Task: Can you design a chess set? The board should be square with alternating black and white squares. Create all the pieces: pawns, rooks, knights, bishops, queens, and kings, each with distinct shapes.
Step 5419:
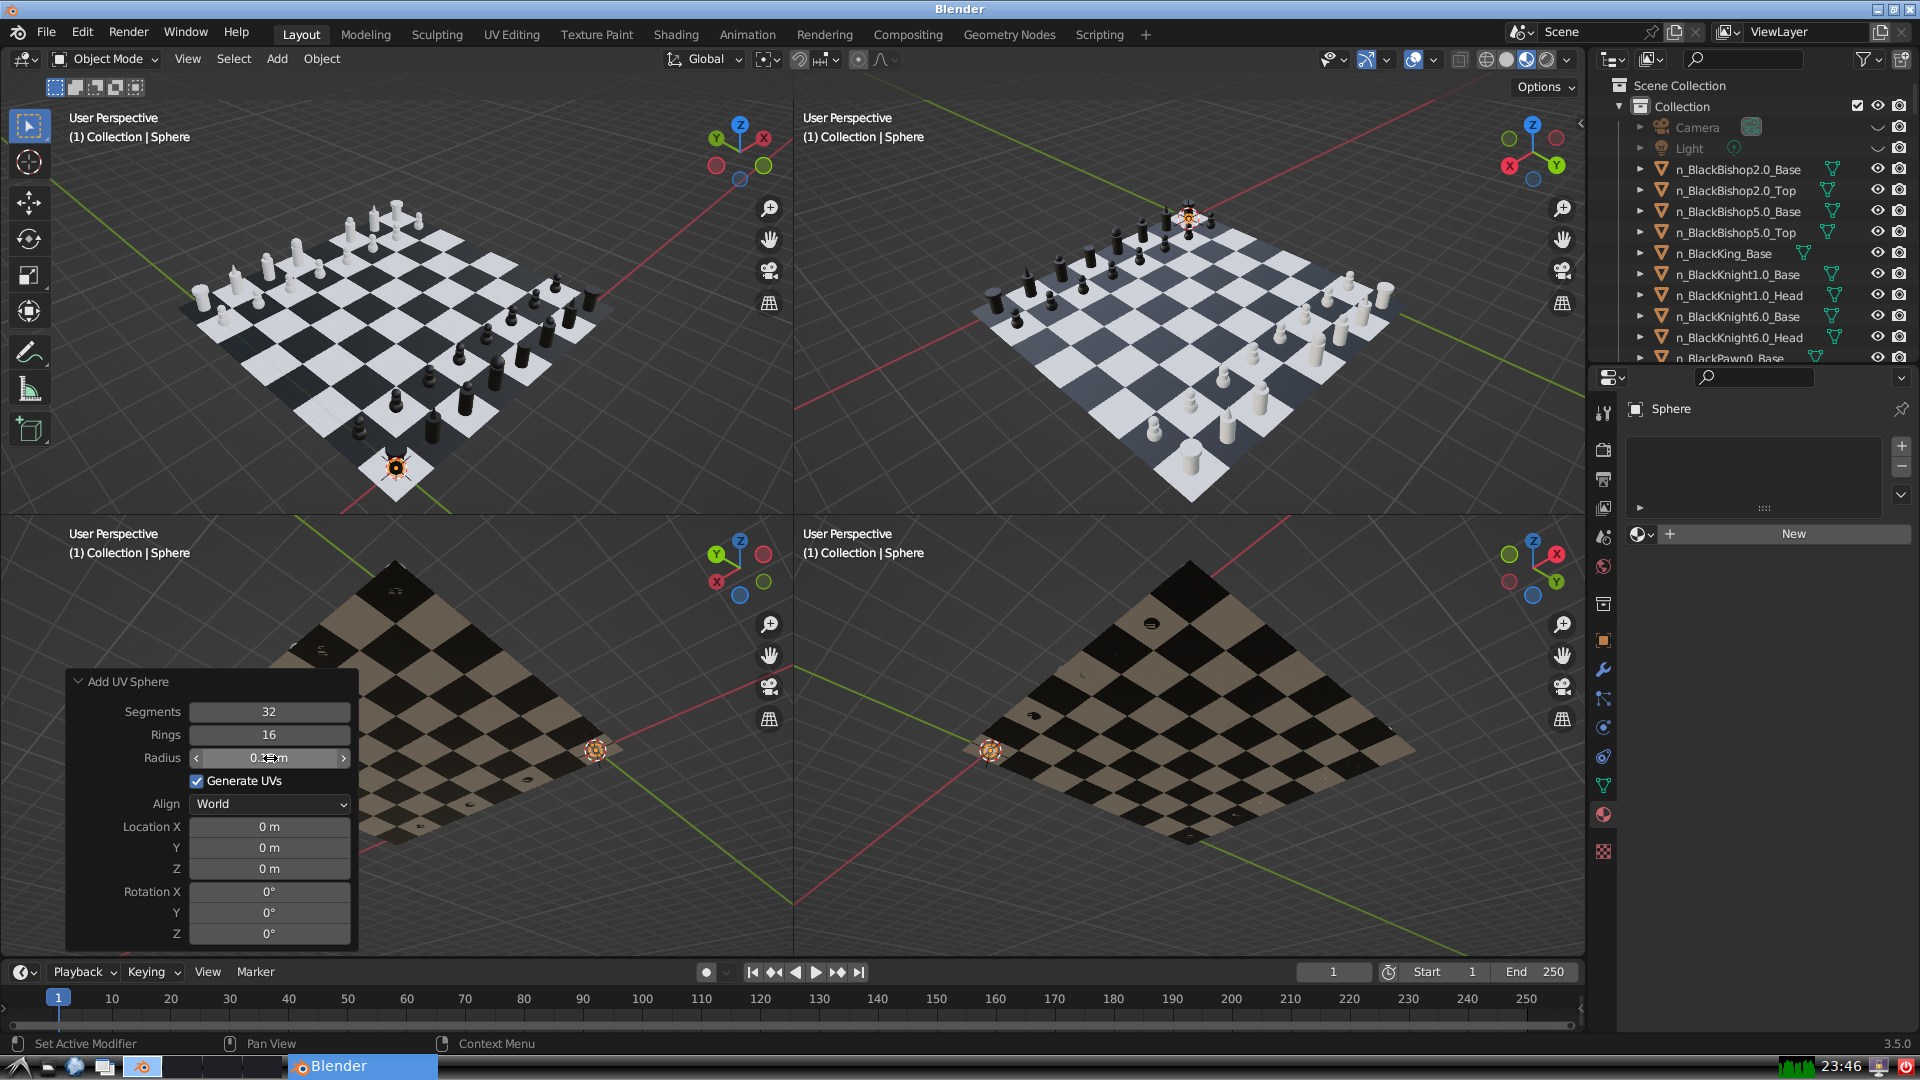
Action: {"mouse_move": [960, 540]}